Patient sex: F
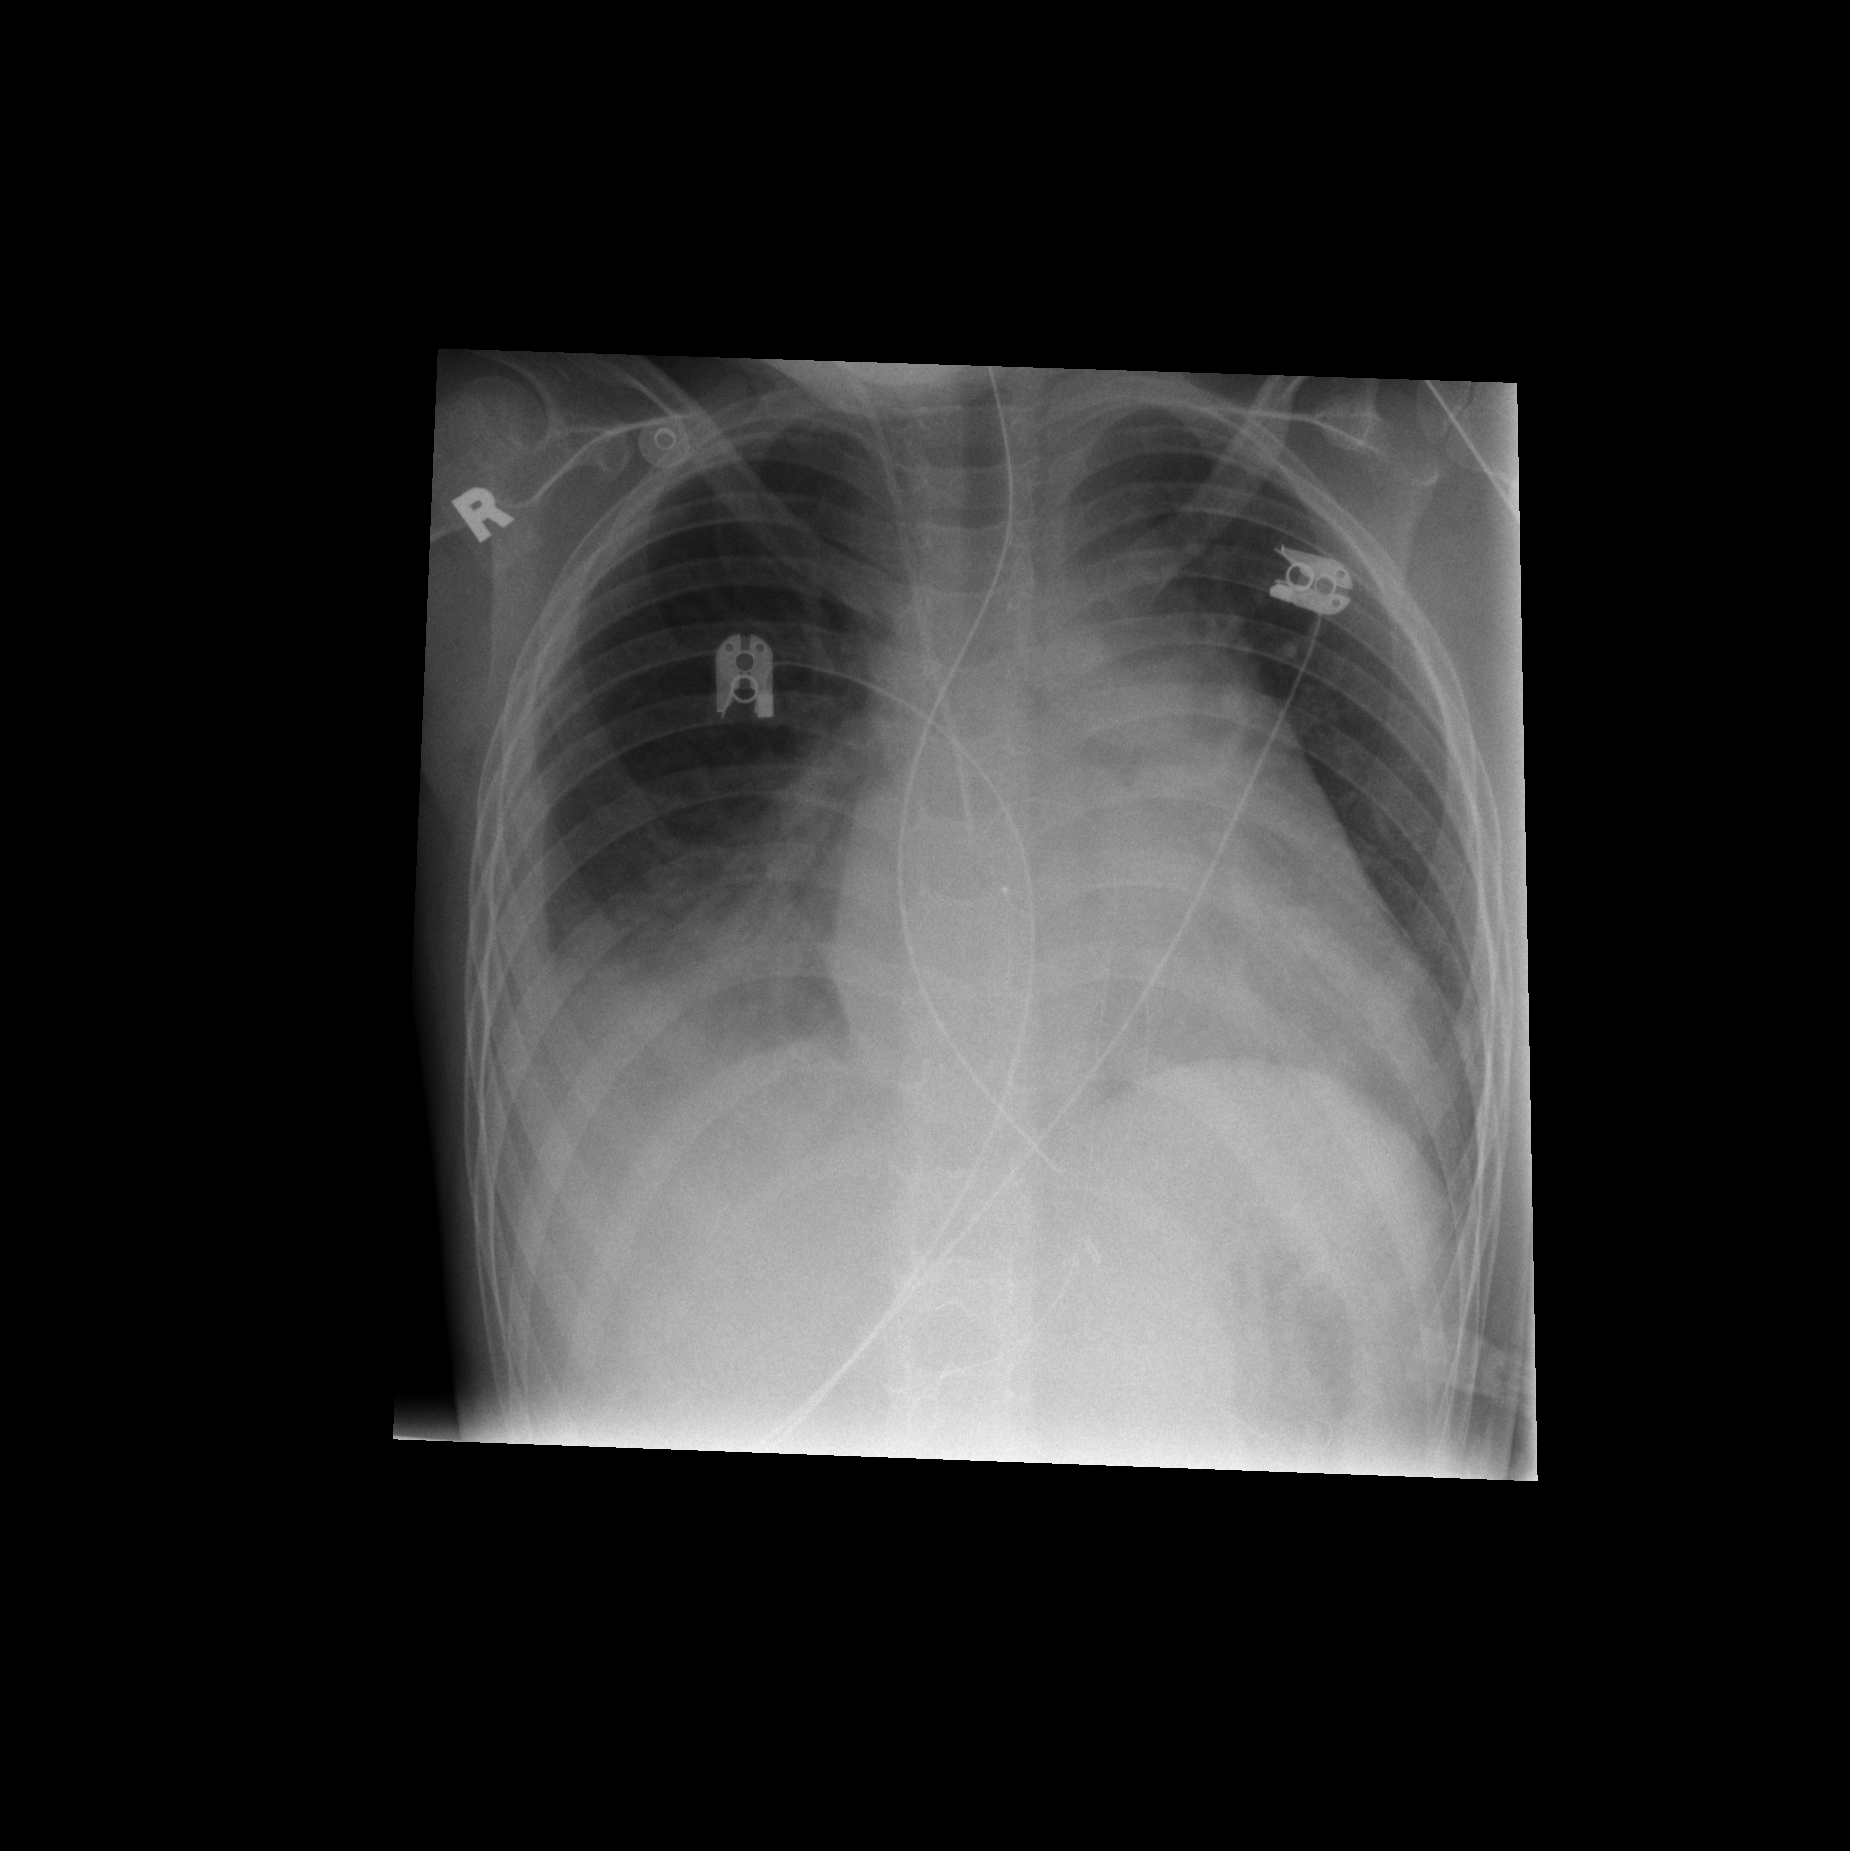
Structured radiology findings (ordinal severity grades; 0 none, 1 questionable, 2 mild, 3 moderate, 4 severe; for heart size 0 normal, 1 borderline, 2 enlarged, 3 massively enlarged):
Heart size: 2
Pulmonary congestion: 1
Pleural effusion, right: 3
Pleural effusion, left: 0
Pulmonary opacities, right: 2
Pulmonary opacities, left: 0
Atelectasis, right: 3
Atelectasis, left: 0